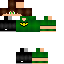
A female human skin with medium skin, wearing brown long hair dressed in a green tshirt and black pants, featuring a closed mouth.